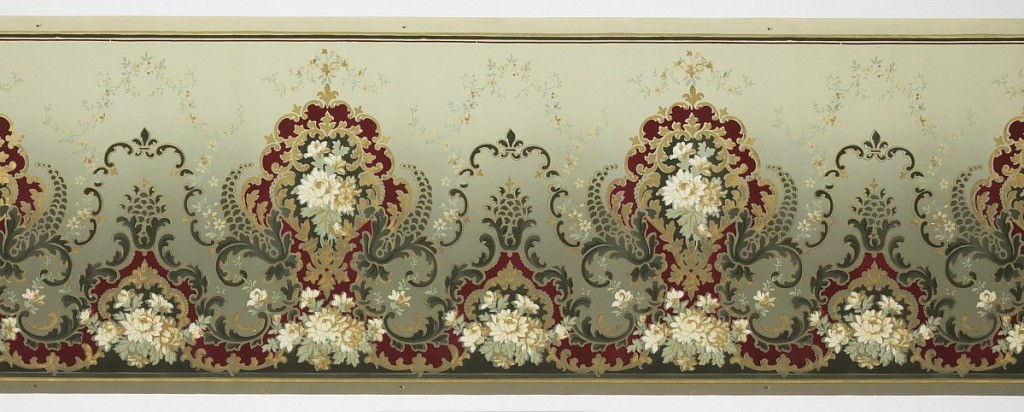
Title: Frieze
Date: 1905–1915
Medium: Machine-printed paper, liquid mica
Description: Large foliate medallion alternating with small foliate medallion. Each medallion containing a bouquet of white flowers.  Ascending scrolls peaked with fleur-de-lis connect larger medallions.  Floral arbors  through out design.  Gold and green bands line bottom and top.  Green background lightens shade toward top.  Printed in various greens, burgundy, white and metalic gold.